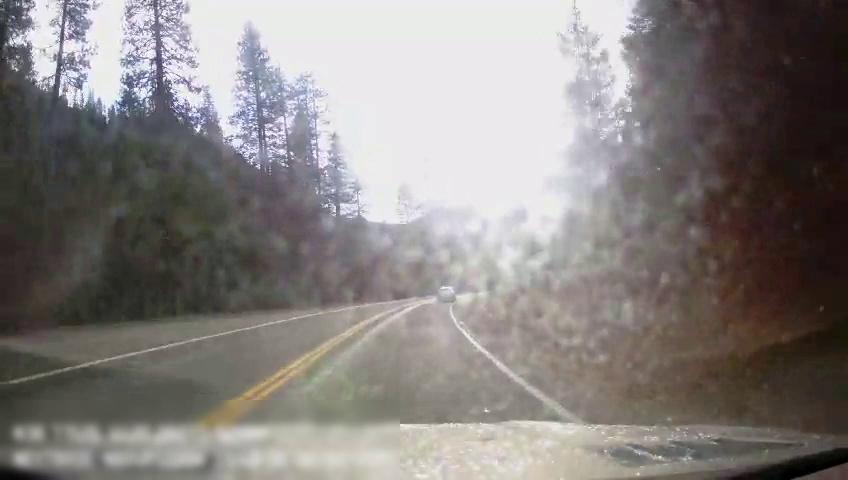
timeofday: Day
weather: Sunny
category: Drivable Space
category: Vehicles | Car
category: Lanes | Opposite Lane
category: Lanes | Current Lane
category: Lanes | Current Lane
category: Lanes | Current Lane